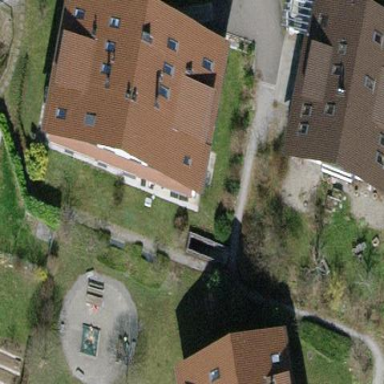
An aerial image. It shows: Building with tiled roof.